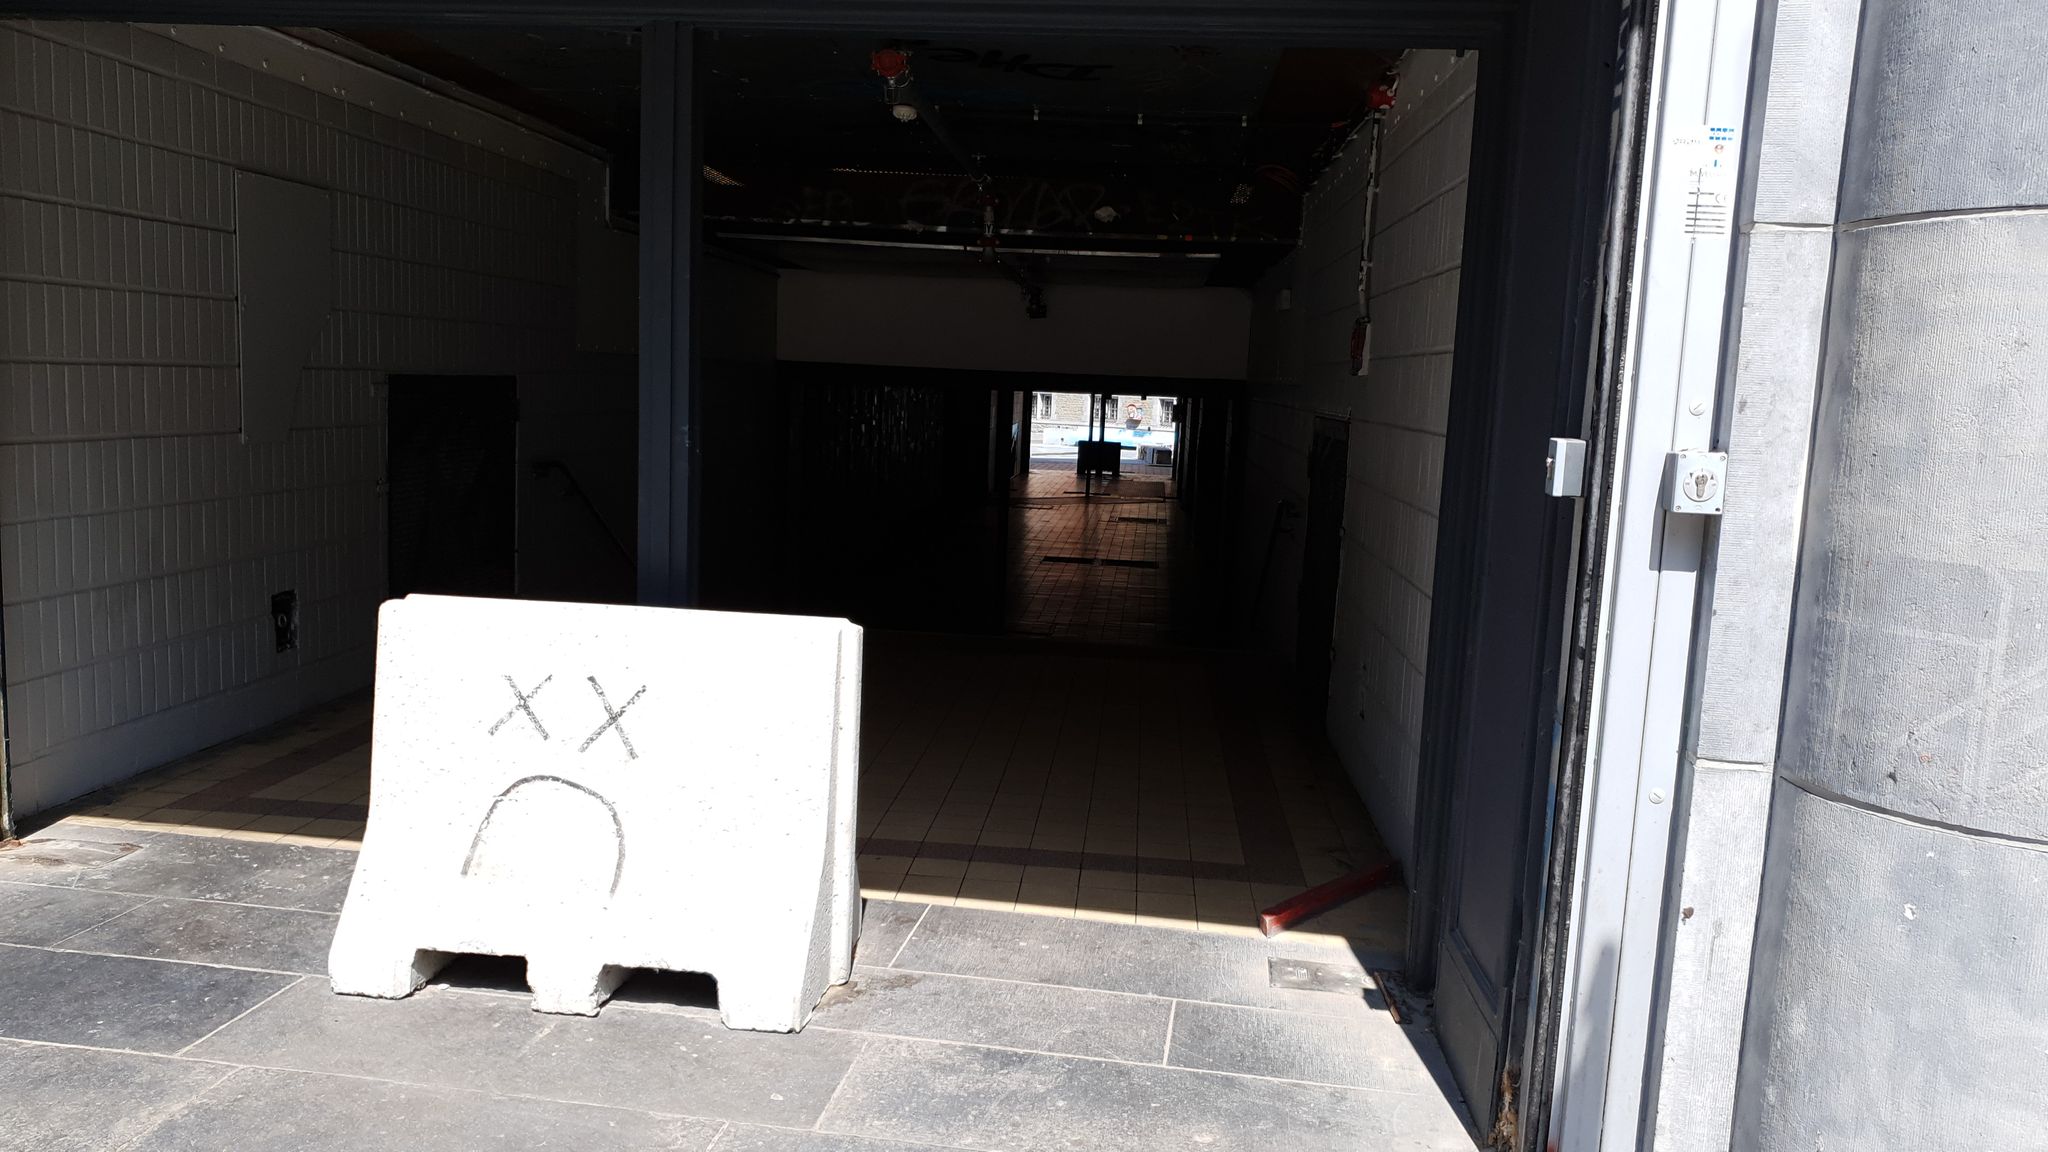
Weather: clear
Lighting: day
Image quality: good
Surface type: walking surface
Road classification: footway, pedestrian
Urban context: urban centre
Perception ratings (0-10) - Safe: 2.44, Lively: 6, Beautiful: 1.88, Boring: 6.73, Depressing: 5.31, Wealthy: 2.74